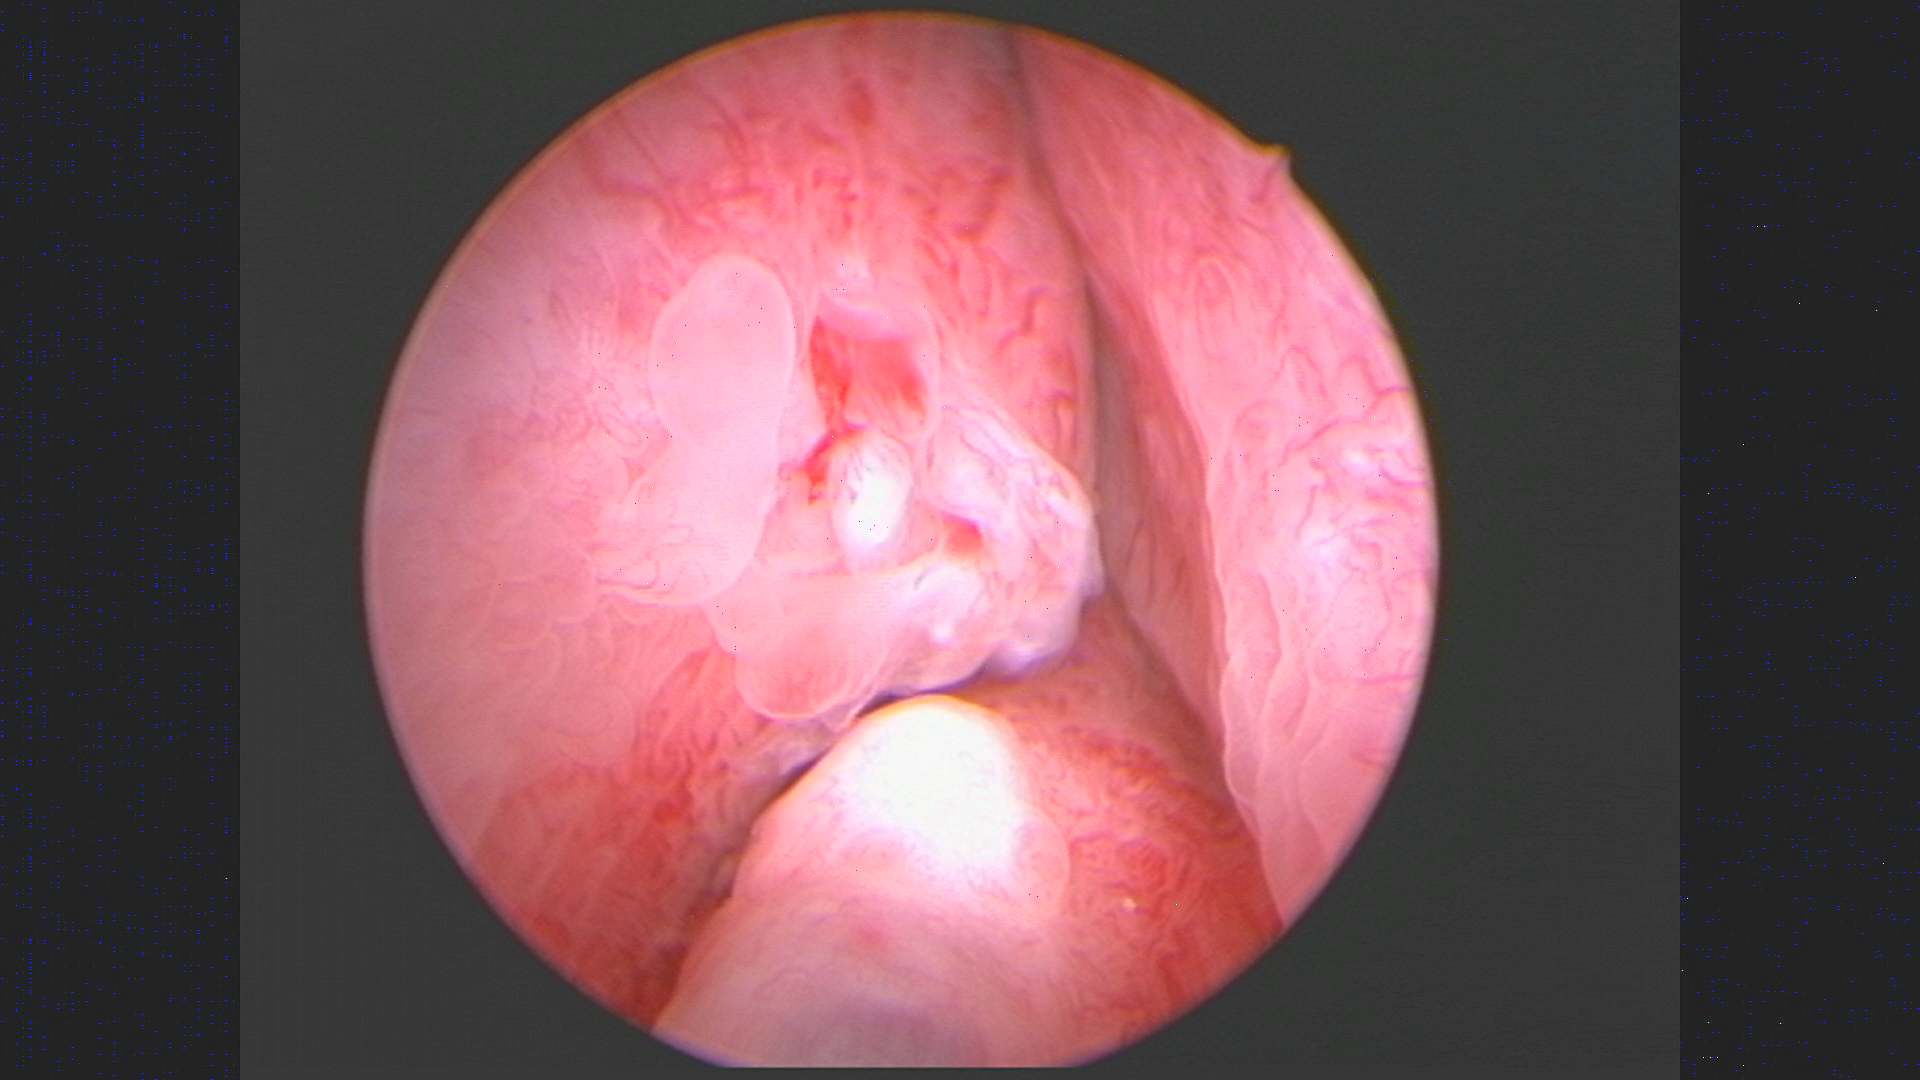
Modality: WLC
Class: Non-malignant
Subclass: BenignNOS
Lesion: L4
Morphology: Papillary
Bladder cancer association: No